Interaction volume radius: 10 \u00c5
Interaction volume height: 20 \u00c5
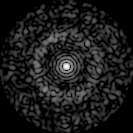
Disorder parameter: 0.8364